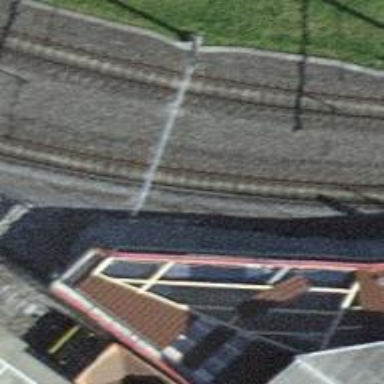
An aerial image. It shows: Narrow-gauge railway track with electrified contact line. The railway has one track.